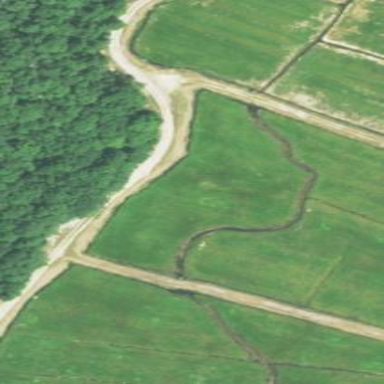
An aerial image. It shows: Farmland with wetland area.